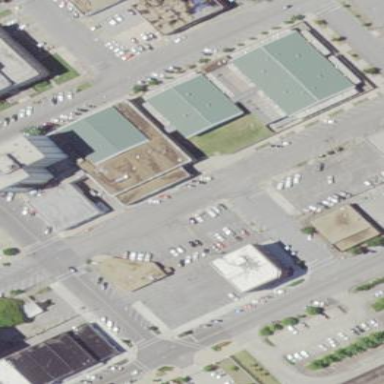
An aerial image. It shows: Police building.